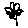
Label: flower